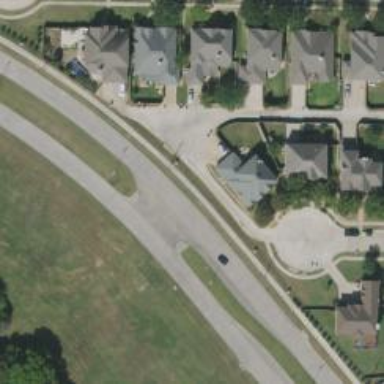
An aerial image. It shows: Secondary road.